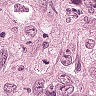
Metastatic tissue present: yes